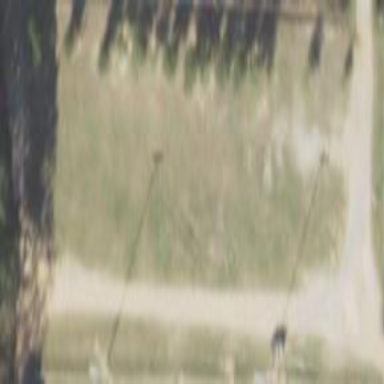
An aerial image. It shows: Parking area with unpaved surface.